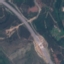
Land use / land cover: Highway